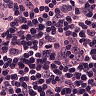
Metastatic tissue present: yes